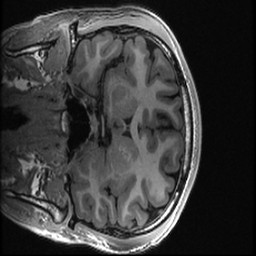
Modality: T1w
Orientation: coronal
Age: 18
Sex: male